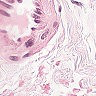
Metastatic tissue present: no